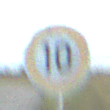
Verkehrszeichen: Geschwindigkeit10
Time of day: SunriseSunset
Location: Outdoor (RoadRail)
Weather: PartlyCloudy
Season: NotSpecified
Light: Natural